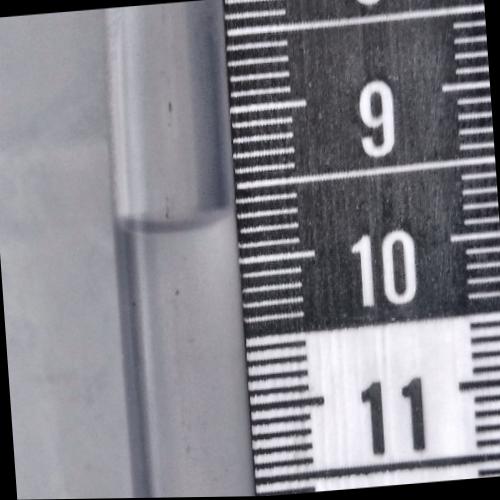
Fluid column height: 9.7 cm